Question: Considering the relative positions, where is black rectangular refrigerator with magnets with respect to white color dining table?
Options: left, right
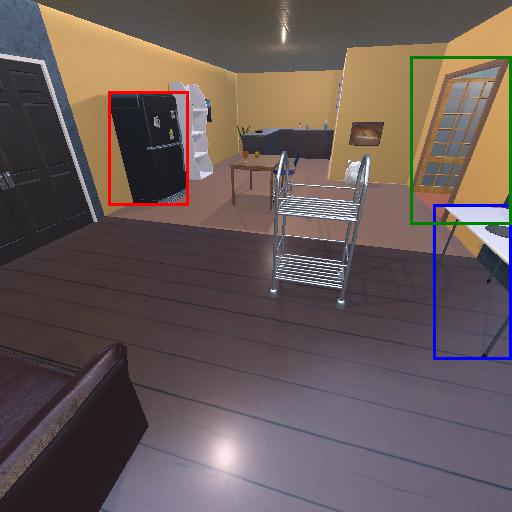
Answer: left